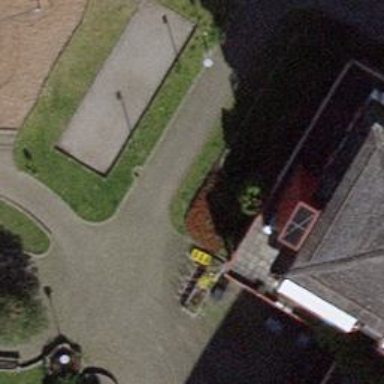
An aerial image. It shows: Bicycle parking area with wall loops.